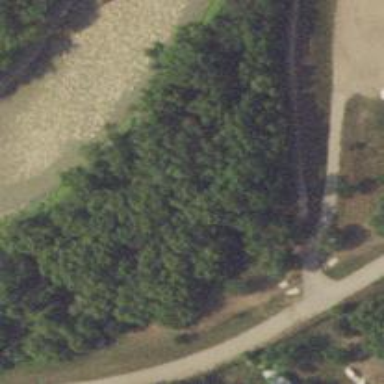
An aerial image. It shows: Disc golf hole.